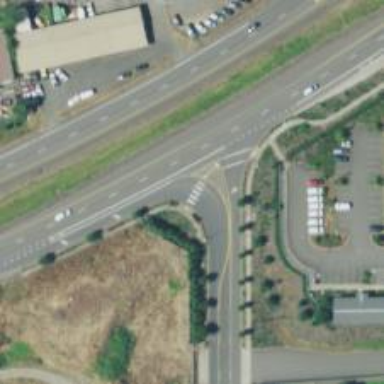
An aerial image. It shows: Trunk link highway.